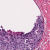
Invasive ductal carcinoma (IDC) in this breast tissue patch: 0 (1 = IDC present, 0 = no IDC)